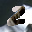
Label: 2